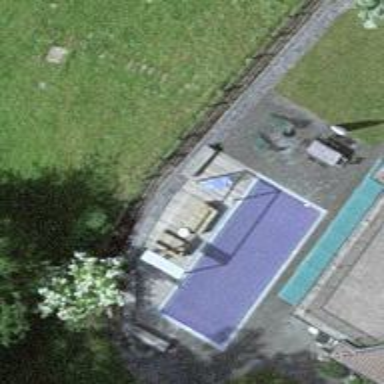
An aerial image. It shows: Swimming pool located in leisure land.